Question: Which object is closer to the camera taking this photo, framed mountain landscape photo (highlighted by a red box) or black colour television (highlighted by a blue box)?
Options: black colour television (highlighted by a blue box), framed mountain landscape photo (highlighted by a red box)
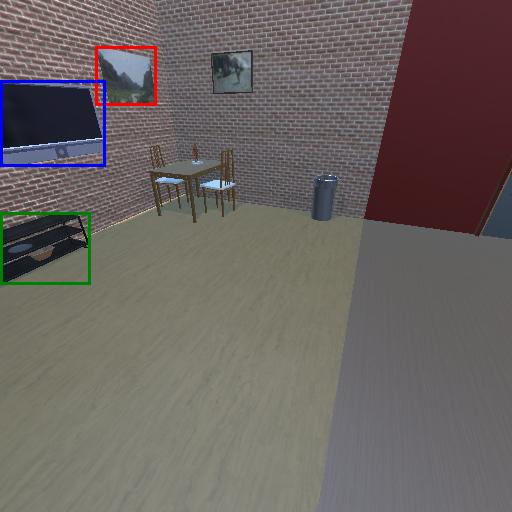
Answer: black colour television (highlighted by a blue box)